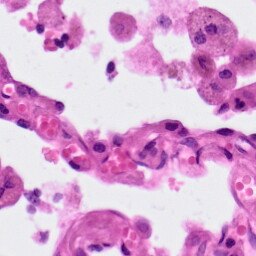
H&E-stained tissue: Lung